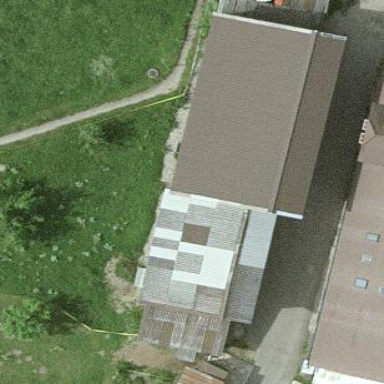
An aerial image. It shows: Barn.